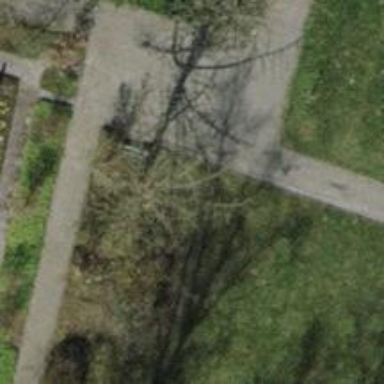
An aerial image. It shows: Bench for seating.